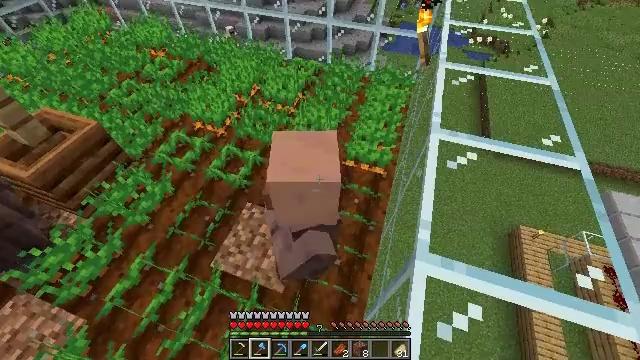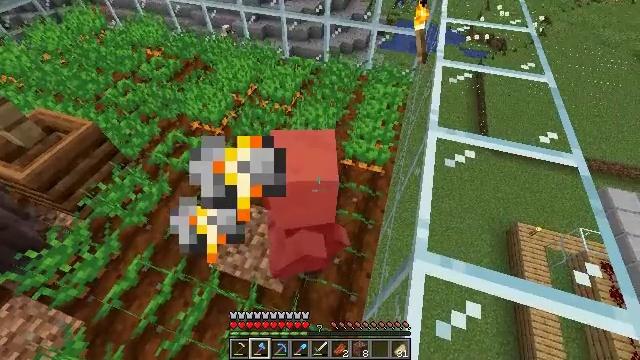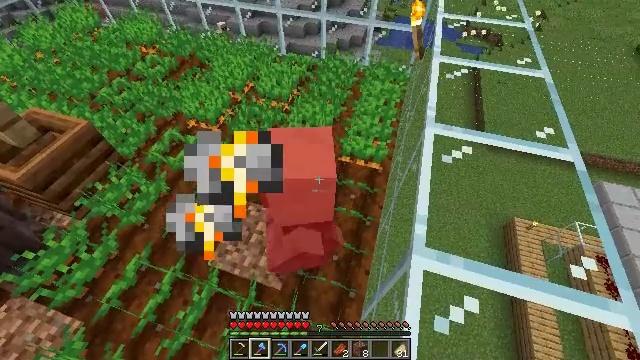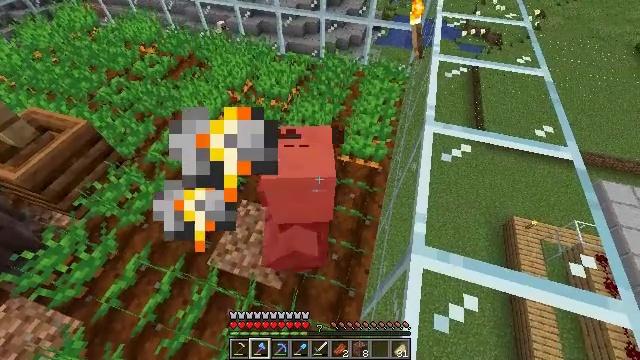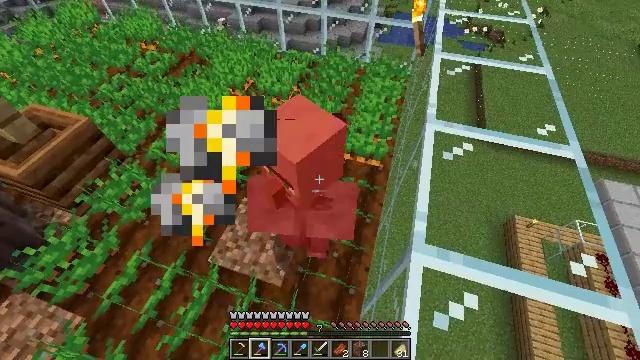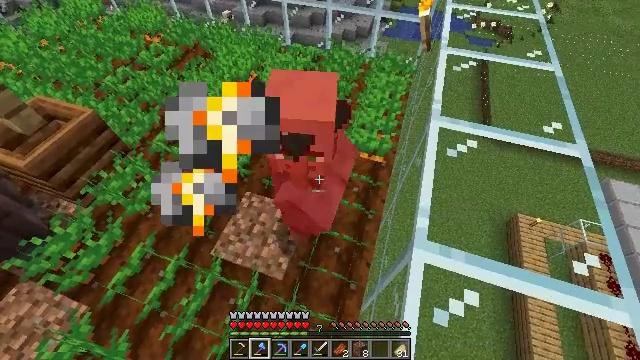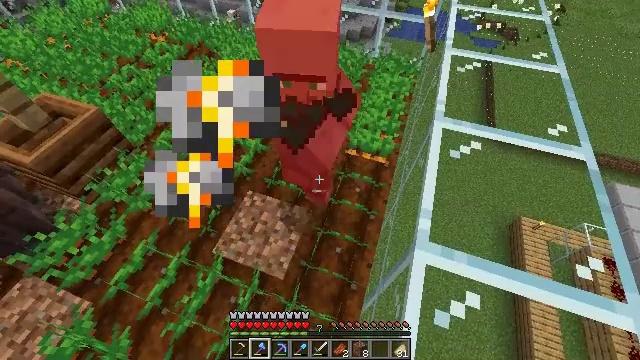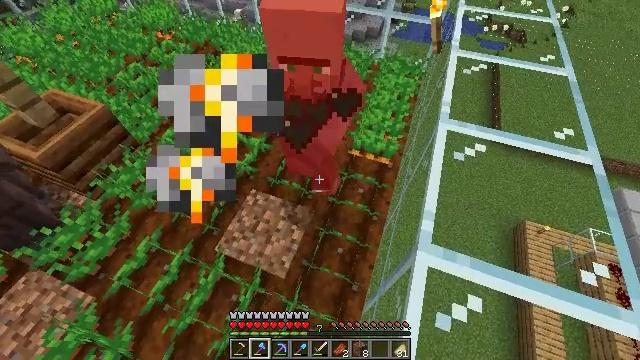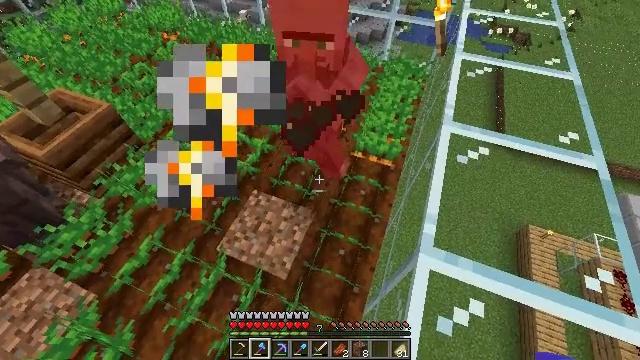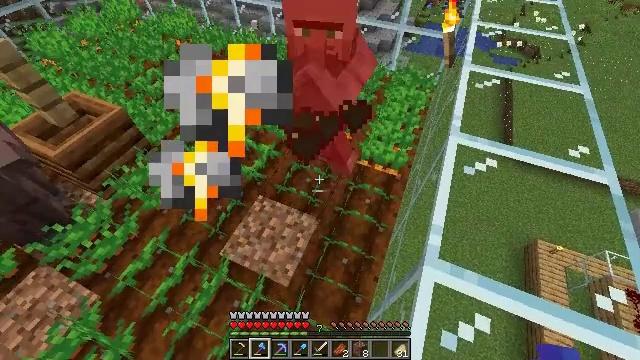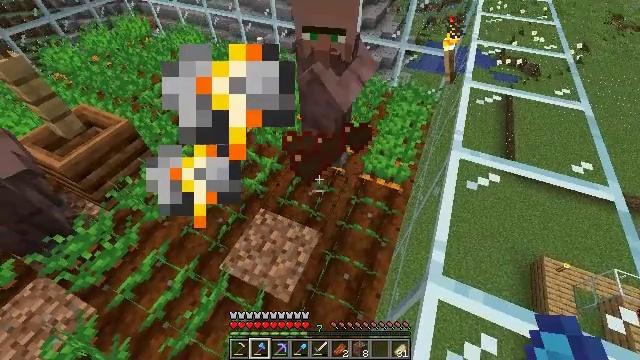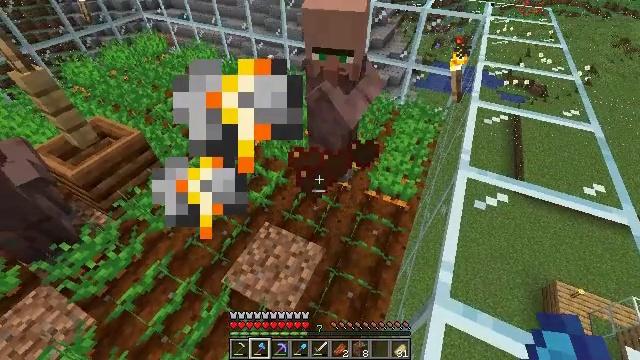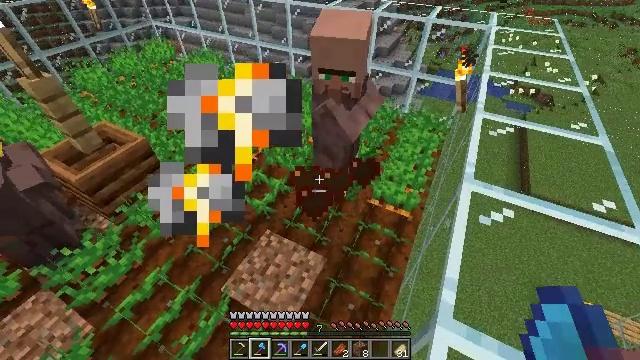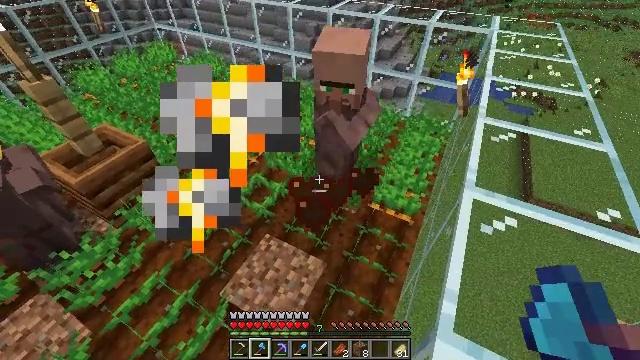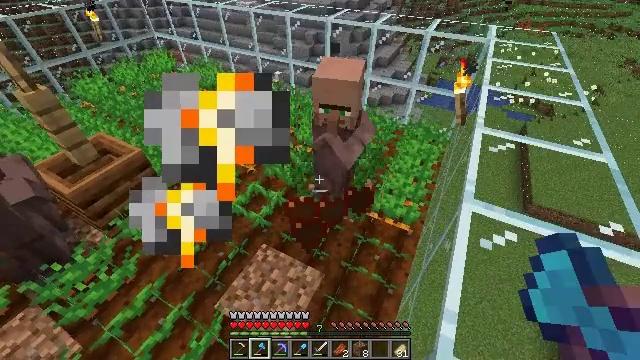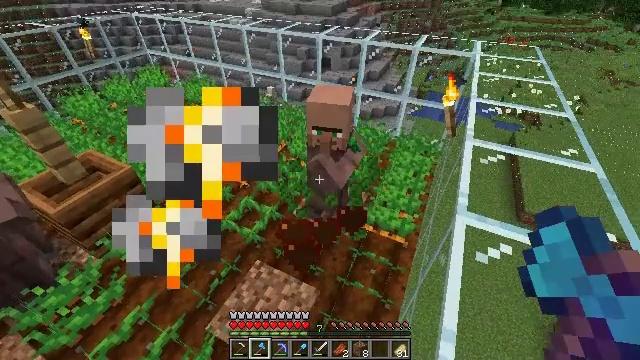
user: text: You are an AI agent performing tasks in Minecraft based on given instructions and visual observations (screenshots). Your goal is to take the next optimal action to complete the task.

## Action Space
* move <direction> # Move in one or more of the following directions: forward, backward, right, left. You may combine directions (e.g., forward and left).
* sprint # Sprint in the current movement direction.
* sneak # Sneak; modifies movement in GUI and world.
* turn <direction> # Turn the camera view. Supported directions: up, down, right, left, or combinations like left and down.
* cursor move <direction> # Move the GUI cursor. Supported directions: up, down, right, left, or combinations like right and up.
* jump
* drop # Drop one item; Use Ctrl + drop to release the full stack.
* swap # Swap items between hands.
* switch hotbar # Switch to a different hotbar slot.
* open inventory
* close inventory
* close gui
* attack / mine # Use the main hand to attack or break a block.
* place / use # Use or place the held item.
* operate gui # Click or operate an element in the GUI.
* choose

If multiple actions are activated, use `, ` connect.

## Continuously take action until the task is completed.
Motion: motion action
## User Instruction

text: Kill a villager.
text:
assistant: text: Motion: sneak
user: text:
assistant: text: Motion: sneak
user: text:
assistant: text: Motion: sneak
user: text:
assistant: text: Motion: sneak
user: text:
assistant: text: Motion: sneak, turn left and down
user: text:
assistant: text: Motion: sneak
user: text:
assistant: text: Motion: sneak, turn left
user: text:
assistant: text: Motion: sneak
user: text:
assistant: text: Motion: sneak, turn left and up
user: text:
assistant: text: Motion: sneak, turn up
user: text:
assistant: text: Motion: move forward, sneak, turn left and up
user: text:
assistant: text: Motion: move forward, sneak, turn left and up
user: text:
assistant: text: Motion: move forward, sneak
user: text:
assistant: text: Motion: move forward, sneak, turn up
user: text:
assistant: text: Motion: sneak, turn right and up
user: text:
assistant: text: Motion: sneak, turn right and up
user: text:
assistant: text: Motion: sneak, turn right and up
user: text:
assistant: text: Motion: sneak
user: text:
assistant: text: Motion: sneak
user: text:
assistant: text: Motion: sneak
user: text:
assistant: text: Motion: sneak
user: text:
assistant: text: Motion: sneak
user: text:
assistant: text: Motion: sneak
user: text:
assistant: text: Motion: move forward, sneak
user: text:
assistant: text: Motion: move forward, sneak
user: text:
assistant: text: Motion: move forward, sneak
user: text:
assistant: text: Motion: move forward, sneak
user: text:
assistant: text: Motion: move forward and move right, sneak
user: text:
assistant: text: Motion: move forward and move right, sneak, turn left and down
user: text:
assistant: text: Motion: move forward and move right, sneak, turn left